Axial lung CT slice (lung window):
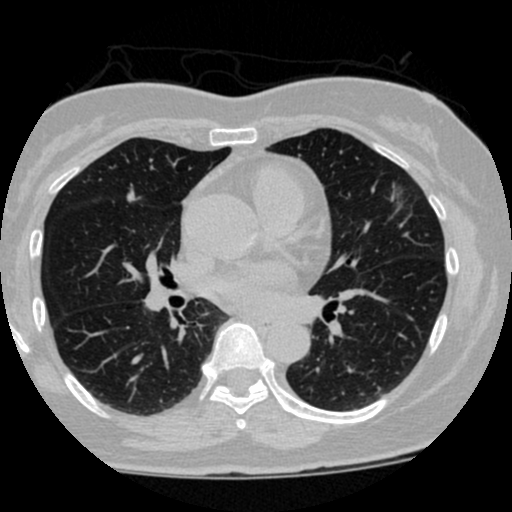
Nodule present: yes
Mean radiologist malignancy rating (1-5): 2.5